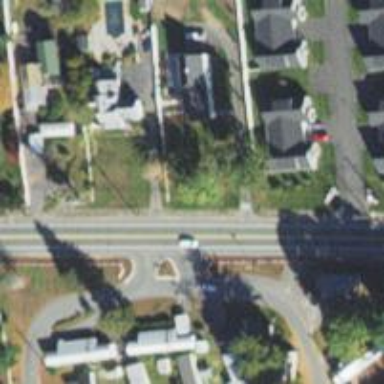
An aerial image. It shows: Residential road.